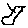
Label: bird